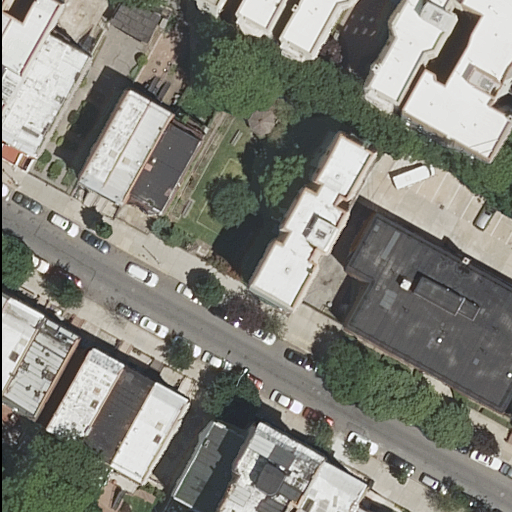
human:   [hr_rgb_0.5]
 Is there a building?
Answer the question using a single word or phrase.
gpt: yes

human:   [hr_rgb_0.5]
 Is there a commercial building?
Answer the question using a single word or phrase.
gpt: no

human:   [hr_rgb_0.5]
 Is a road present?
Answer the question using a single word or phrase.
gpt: yes

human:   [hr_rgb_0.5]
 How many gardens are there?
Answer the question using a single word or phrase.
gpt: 1

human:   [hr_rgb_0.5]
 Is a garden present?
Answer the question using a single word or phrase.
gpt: yes

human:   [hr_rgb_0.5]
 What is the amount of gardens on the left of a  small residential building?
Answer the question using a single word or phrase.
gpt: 1

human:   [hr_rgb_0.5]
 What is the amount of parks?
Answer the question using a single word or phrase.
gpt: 1

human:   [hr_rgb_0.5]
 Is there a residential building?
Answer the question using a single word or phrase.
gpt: yes

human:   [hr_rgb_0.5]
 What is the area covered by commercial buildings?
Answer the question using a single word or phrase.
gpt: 0m2

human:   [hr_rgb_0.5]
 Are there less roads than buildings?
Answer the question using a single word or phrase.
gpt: yes

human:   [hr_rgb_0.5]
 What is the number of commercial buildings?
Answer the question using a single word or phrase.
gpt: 0

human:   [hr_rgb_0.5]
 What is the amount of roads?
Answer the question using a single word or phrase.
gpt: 2

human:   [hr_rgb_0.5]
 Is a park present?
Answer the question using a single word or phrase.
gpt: yes

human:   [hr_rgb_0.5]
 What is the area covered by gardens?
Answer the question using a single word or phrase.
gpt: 967m2

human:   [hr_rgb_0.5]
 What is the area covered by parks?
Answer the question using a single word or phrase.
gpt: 26m2

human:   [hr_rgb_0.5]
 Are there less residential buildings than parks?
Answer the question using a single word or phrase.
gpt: no

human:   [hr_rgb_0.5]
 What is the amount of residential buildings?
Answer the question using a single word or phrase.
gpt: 24

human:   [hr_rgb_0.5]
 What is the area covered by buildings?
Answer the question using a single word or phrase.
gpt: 4353m2

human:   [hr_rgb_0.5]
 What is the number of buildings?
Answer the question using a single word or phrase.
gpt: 24

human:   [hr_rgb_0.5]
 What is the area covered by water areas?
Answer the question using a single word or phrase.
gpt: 0m2

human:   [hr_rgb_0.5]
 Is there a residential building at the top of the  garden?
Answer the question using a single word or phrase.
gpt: yes

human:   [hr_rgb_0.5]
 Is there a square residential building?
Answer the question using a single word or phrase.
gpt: no

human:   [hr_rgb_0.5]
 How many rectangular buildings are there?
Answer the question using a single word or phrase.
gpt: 17

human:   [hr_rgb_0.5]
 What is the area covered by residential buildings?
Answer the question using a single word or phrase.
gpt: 4353m2

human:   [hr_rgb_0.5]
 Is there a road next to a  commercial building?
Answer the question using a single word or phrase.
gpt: no

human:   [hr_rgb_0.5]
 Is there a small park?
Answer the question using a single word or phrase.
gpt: yes

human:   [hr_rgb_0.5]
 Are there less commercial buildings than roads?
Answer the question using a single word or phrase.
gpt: yes

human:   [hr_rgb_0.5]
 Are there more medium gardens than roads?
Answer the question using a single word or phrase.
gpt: no

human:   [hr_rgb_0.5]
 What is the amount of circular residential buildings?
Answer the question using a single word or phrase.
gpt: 0

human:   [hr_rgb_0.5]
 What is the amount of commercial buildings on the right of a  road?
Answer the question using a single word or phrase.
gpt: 0

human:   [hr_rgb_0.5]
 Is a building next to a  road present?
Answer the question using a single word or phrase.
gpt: yes

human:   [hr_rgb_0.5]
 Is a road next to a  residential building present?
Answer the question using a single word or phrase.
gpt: yes

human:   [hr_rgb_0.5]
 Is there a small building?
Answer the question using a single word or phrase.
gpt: yes

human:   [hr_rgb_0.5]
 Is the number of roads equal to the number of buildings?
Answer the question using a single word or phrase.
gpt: no

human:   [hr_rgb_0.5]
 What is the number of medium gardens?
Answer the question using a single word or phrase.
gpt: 0

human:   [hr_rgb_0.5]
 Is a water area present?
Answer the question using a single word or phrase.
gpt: no

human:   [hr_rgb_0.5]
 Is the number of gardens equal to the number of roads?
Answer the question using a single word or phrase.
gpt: no

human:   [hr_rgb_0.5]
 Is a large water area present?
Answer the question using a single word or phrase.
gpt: no

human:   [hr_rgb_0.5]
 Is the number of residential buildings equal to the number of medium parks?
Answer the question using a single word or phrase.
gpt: no

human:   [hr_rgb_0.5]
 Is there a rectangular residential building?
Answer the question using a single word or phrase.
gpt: yes

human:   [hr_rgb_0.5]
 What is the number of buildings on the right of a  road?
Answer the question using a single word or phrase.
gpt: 5

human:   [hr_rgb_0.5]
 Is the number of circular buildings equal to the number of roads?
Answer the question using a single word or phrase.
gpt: no

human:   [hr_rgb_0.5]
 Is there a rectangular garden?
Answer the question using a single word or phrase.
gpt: no

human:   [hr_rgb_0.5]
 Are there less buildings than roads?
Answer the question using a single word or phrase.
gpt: no

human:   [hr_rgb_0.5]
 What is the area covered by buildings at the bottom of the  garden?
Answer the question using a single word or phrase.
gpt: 2046m2

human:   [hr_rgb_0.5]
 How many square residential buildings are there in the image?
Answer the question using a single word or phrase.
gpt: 0

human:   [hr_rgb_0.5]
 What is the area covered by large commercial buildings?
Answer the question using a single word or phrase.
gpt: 0m2

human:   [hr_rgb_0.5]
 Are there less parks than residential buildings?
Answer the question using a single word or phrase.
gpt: yes

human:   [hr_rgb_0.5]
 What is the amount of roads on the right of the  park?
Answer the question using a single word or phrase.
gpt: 1

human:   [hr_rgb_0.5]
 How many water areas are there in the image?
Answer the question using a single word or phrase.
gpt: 0

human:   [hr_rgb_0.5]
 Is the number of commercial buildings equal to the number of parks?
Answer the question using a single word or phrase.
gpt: no

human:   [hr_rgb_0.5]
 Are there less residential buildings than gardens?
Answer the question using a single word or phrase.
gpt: no

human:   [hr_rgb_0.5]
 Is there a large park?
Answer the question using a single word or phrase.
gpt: no

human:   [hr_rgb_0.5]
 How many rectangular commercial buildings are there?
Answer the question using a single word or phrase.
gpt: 0

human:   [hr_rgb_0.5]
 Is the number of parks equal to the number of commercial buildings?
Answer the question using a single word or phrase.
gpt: no

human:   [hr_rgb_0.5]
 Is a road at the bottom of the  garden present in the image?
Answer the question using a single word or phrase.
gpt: yes

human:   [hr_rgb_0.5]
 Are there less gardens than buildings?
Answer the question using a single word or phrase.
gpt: yes

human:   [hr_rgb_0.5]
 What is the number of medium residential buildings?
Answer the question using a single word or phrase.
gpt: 14

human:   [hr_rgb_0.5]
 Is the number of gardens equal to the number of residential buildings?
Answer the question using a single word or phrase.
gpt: no

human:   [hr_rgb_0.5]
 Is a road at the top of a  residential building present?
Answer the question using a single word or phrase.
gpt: yes

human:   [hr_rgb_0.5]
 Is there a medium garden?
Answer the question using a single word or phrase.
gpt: no

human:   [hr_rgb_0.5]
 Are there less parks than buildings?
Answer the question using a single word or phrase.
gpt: yes

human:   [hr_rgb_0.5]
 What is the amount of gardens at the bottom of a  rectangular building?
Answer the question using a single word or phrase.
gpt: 1

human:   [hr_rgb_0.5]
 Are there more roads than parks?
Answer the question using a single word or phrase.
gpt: yes